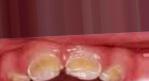
Condition: Caries